Interaction volume radius: 5 \u00c5
Interaction volume height: 20 \u00c5
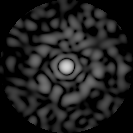
Disorder parameter: 0.8629